Aerial crown-view tile of a tropical tree (Barro Colorado Island, Panama), acquired 20250616:
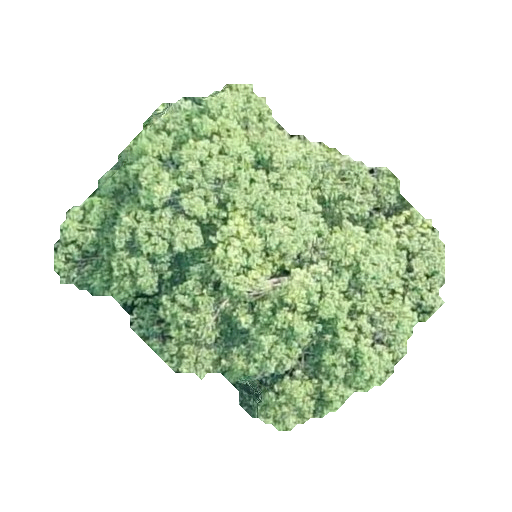
Species: Aspidosperma desmanthum
GBIF accepted scientific name: Aspidosperma desmanthum
Crown area: 121.265 m²